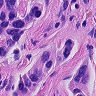
Metastatic tissue present: yes